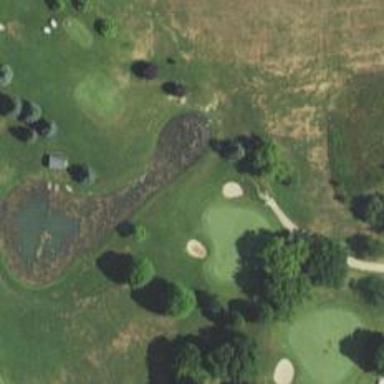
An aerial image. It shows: View of golf hole.